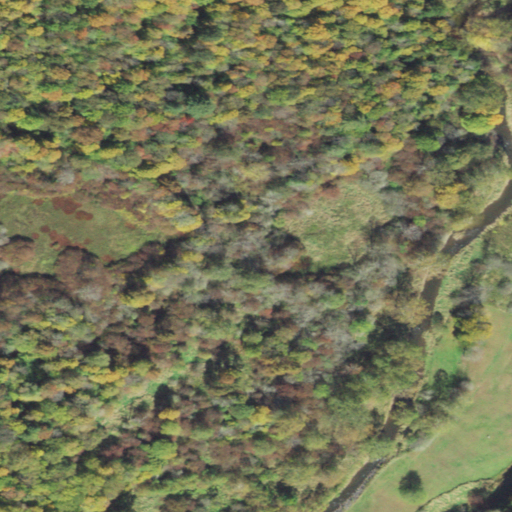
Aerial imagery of valley in Pennsylvania named Layton Hollow containing deciduous forest, woody wetlands, pasture, herbaceous wetlands, mixed forest, and open development